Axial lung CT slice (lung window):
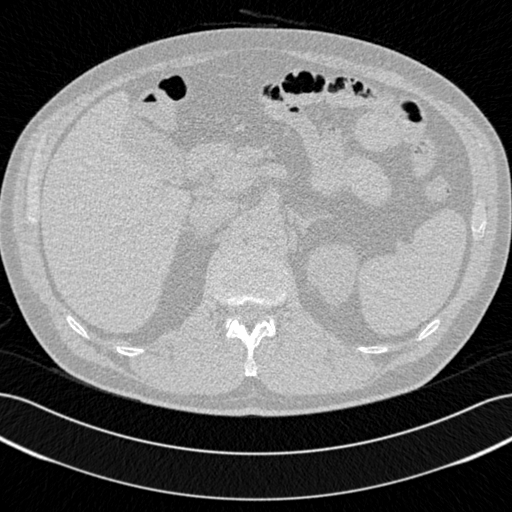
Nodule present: no